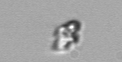
Label: detritus